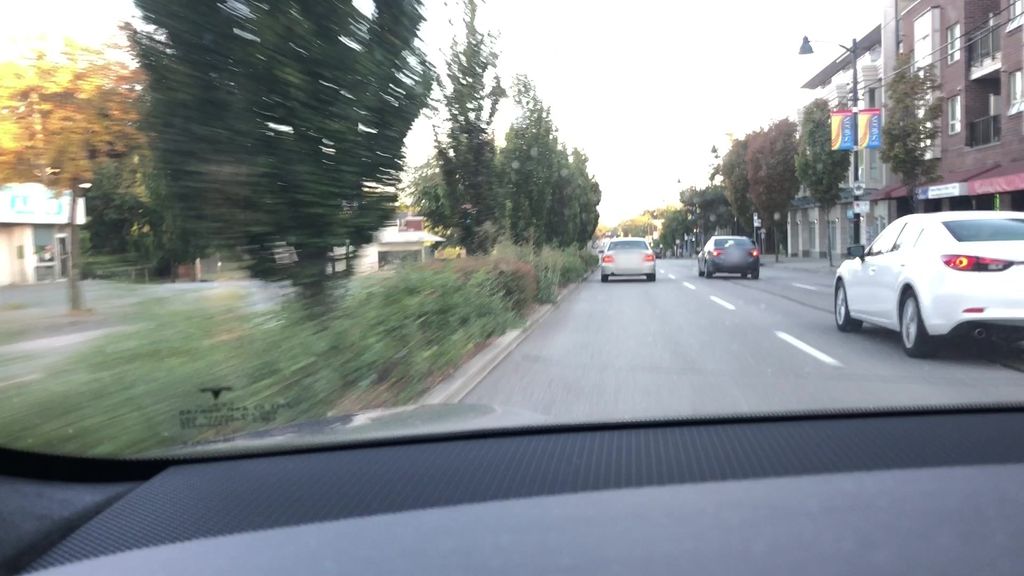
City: vancouver